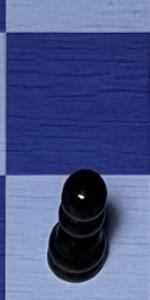
Label: Pawn_Black